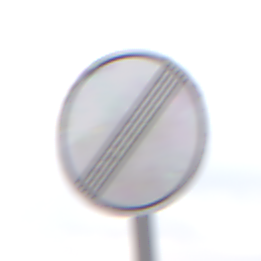
Verkehrszeichen: EndeSaemtlicherBegrenzungen
Umgebung: Outdoor, RoadRail
Tageszeit: Midday
Wetter: Overcast
Licht: Natural
Jahreszeit: NotSpecified
Kontrast: LowContrast